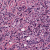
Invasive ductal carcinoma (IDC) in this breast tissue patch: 1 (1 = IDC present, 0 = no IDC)